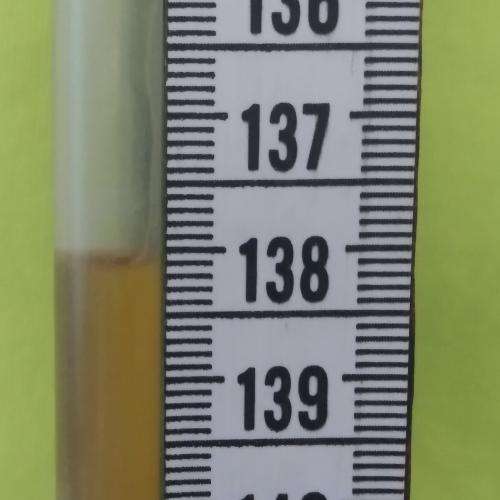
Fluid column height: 138.1 cm